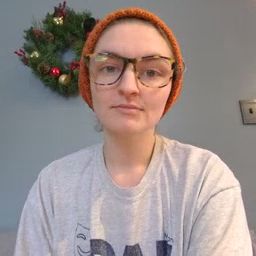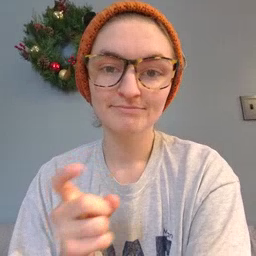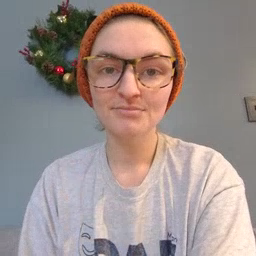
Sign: gift